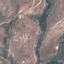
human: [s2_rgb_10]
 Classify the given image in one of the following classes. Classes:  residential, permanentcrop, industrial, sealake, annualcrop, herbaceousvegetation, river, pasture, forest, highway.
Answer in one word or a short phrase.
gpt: HerbaceousVegetation